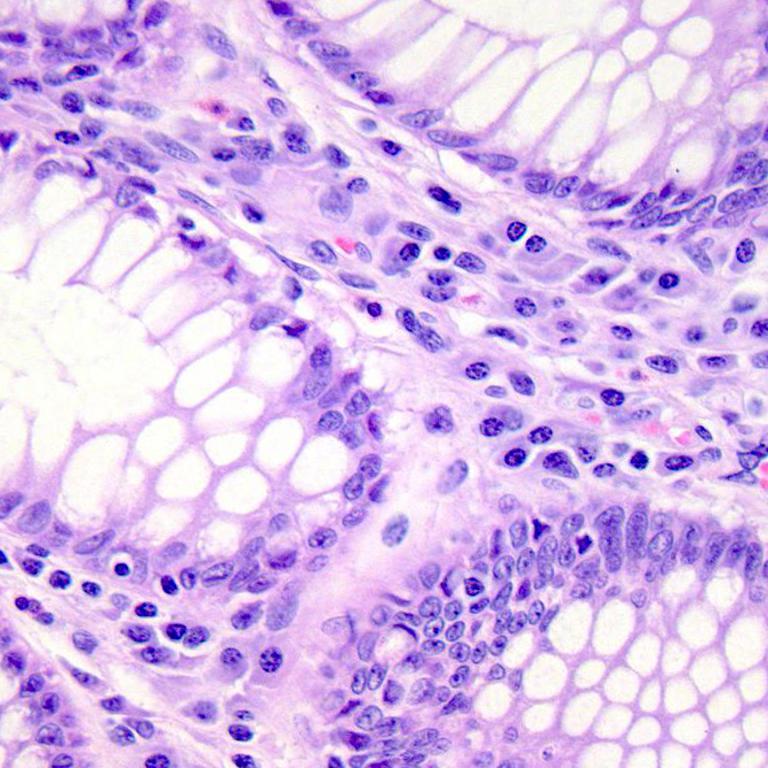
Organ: colon
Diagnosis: benign